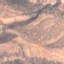
Land use / land cover class: HerbaceousVegetation